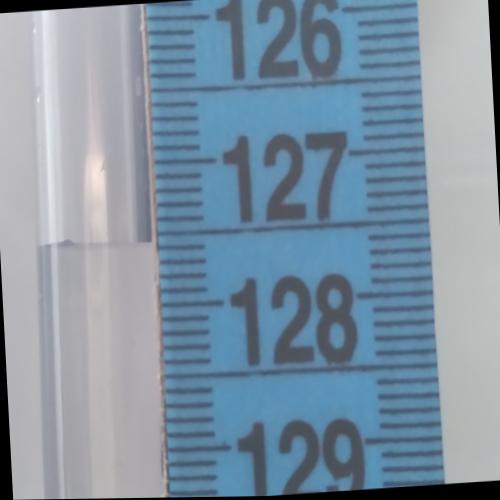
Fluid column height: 127.6 cm